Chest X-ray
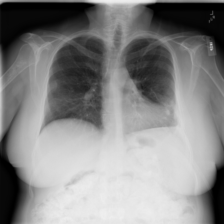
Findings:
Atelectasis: negative
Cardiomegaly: negative
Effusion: negative
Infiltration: negative
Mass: negative
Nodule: negative
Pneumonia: negative
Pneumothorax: positive
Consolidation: negative
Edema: negative
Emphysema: negative
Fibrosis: negative
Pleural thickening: negative
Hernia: negative